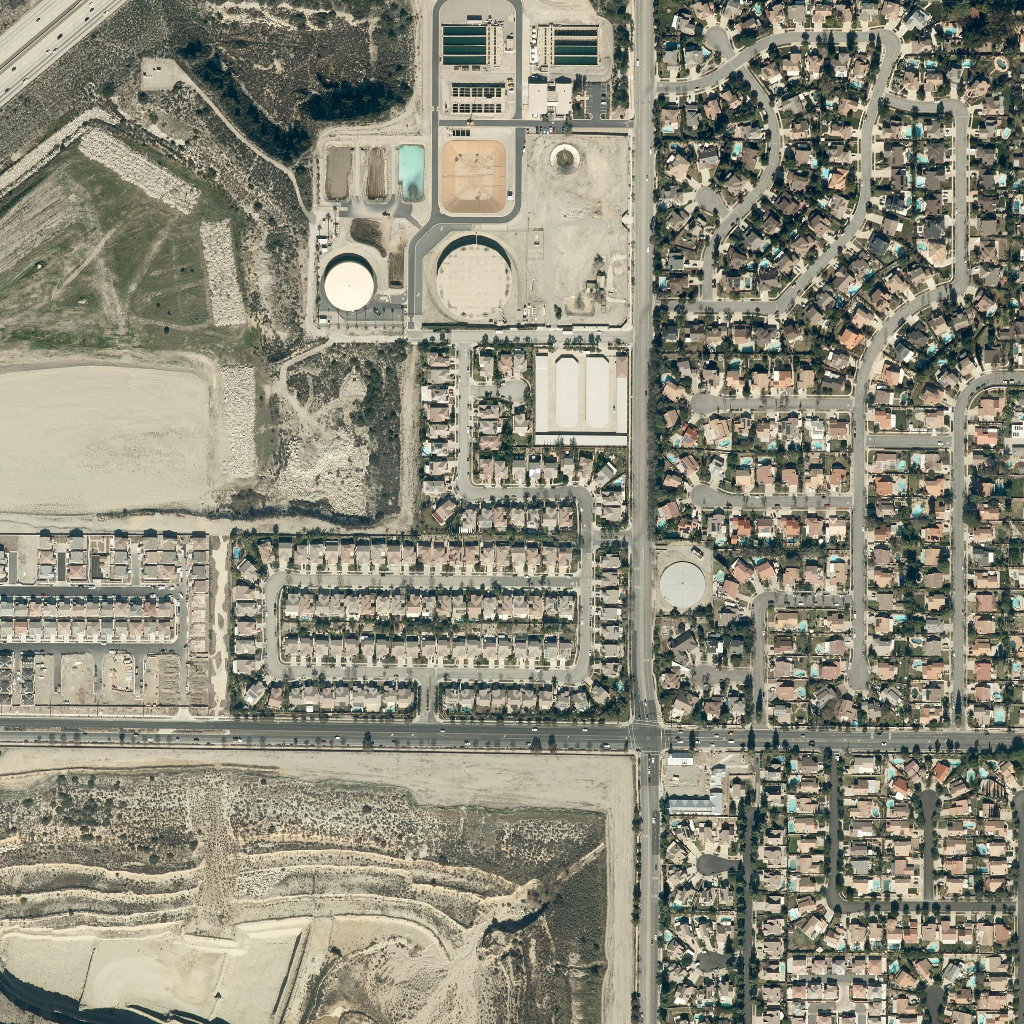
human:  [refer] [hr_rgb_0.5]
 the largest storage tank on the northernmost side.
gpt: <box>[[42, 23, 50, 31, 0]]</box>